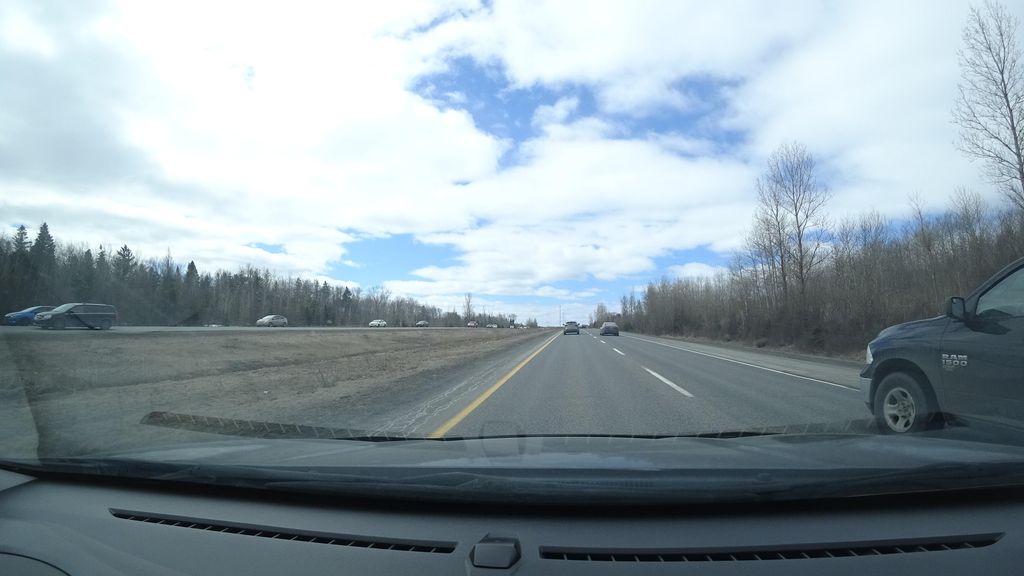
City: quebec_city